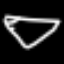
Label: diamond